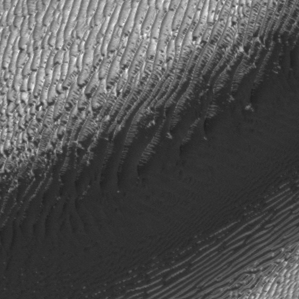
Label: frost